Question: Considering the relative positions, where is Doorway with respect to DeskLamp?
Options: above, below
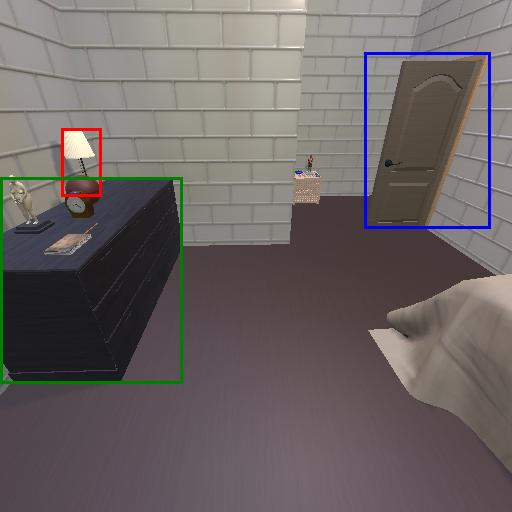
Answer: above